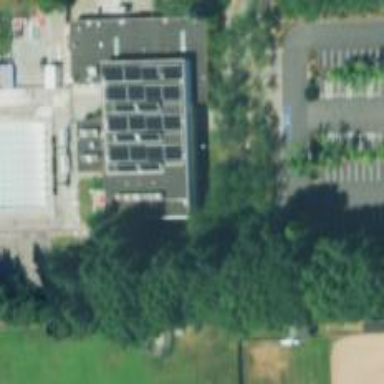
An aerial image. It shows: Building that serves as sports center for swimming activities.